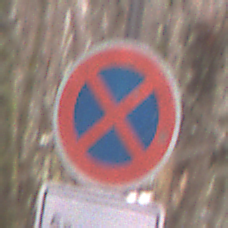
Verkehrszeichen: AbsolutesHalteverbot
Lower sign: ZeitangabenMitBeschraenkungAufWochentage8
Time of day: Midday
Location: Outdoor (Nature)
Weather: Overcast
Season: Autumn
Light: Natural